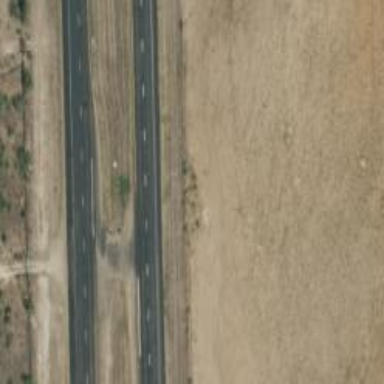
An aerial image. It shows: Trunk link highway.